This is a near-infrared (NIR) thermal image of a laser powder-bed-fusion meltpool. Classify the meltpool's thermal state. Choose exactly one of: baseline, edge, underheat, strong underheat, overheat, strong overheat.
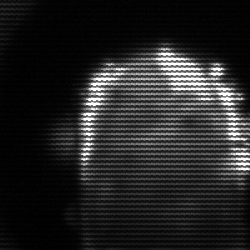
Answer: baseline